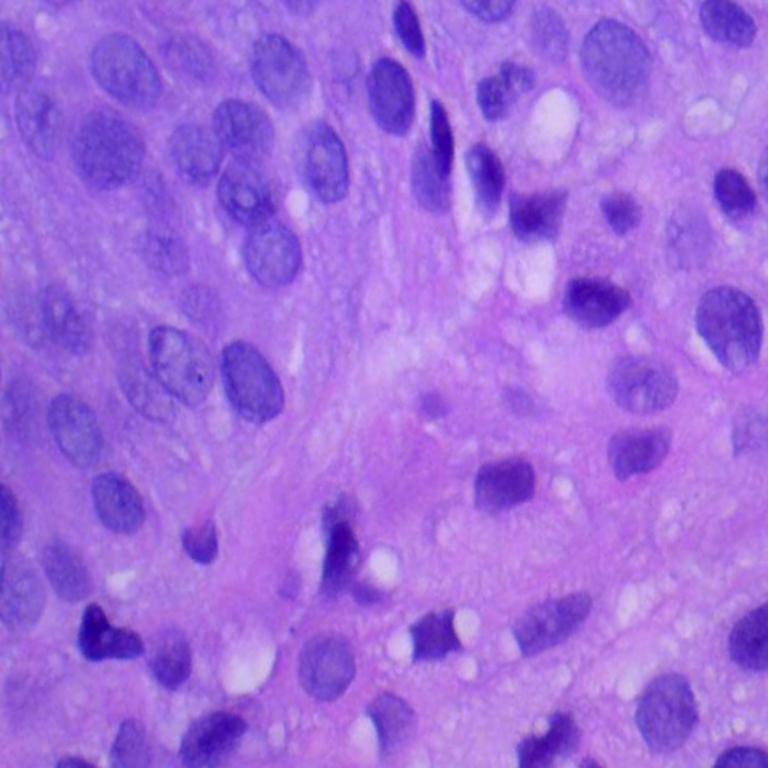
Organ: lung
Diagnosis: squamous carcinomas